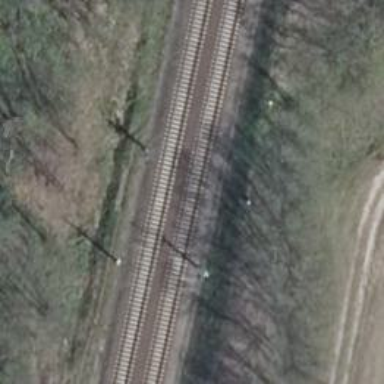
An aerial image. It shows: Light signal at railway crossing.